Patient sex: M
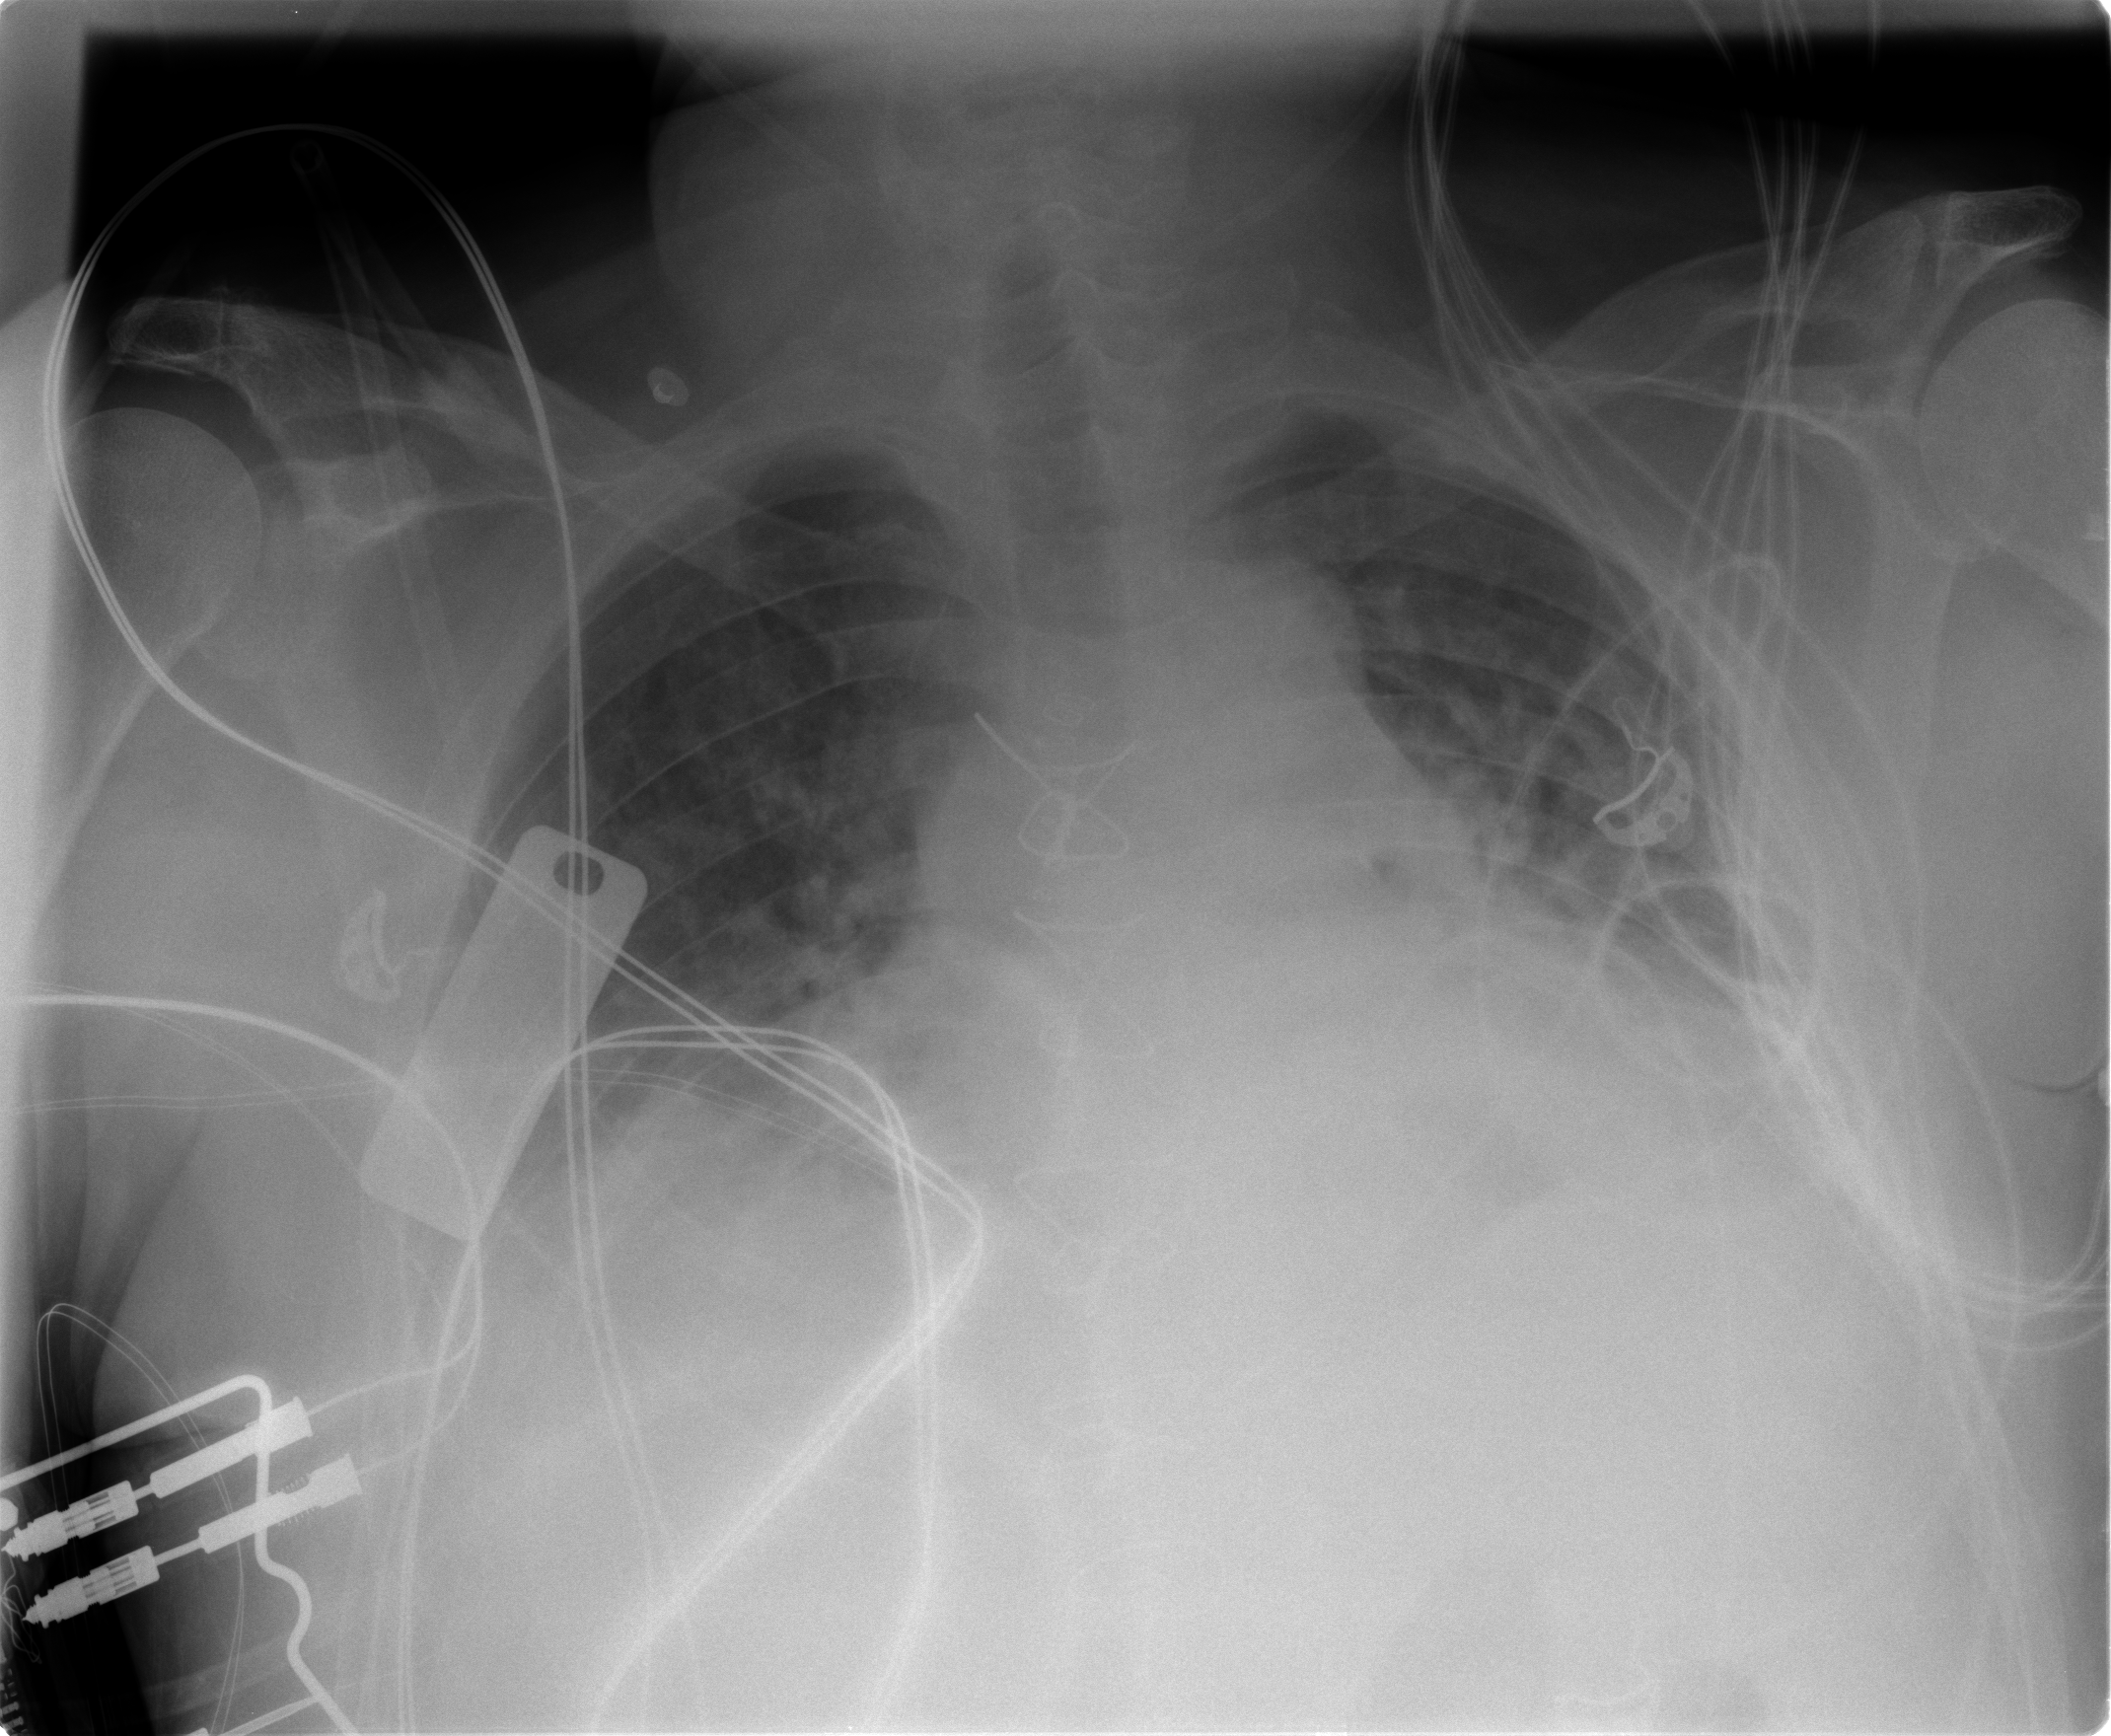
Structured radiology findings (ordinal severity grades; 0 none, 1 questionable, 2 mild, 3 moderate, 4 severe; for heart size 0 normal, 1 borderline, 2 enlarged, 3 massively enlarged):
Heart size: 2
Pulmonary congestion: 3
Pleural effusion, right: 2
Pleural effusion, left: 2
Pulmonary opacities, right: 2
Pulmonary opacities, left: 2
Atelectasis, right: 2
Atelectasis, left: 2